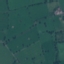
Label: Pasture